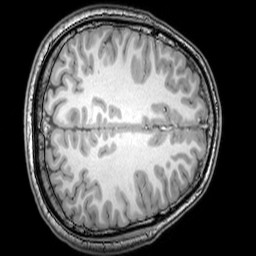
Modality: T1w
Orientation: axial
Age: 21
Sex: male
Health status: healthy
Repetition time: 0.081 s
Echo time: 0.037 s